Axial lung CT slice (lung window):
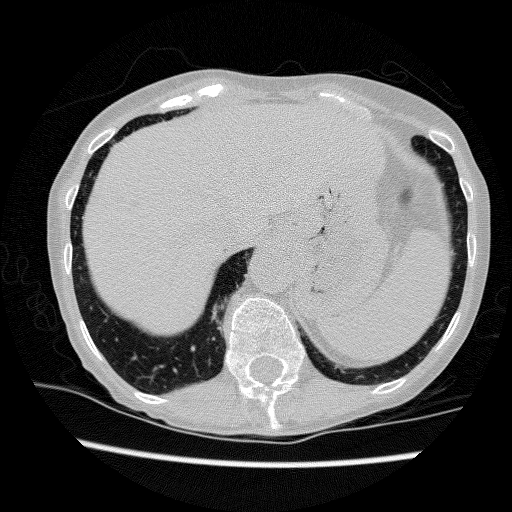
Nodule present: no